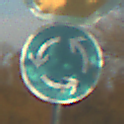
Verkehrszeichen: Kreisverkehr
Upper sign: Stop
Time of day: SunriseSunset
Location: Outdoor (RoadRail)
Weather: PartlyCloudy
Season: NotSpecified
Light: Natural